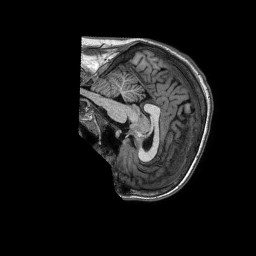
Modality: T1w
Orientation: sagittal
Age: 20
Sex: male
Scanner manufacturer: philips
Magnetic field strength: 1.5 T
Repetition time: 0.007096 s
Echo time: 0.003204 s